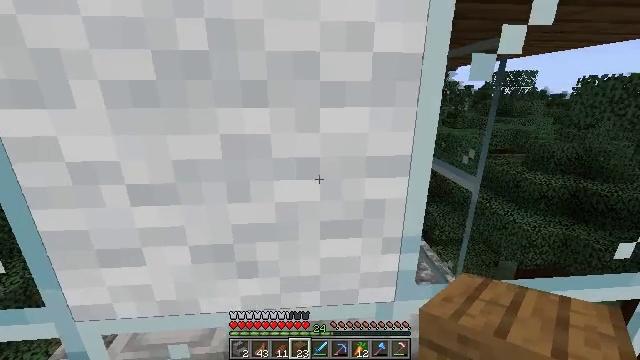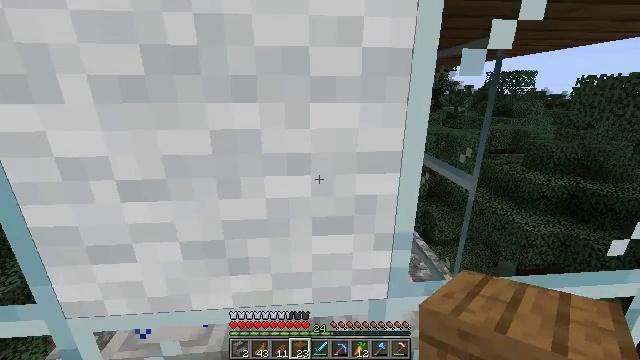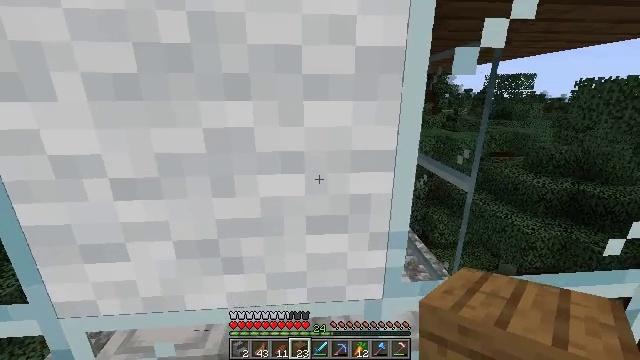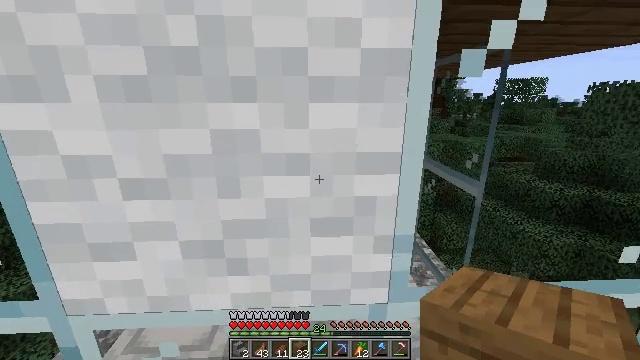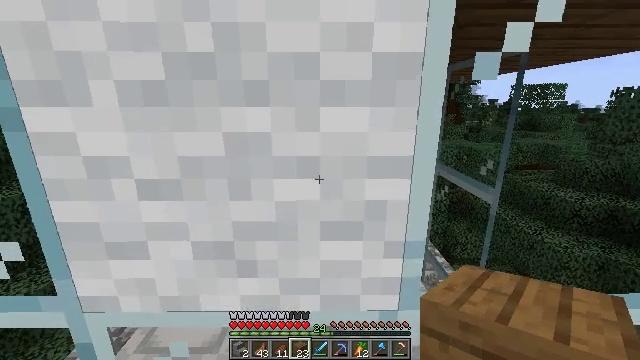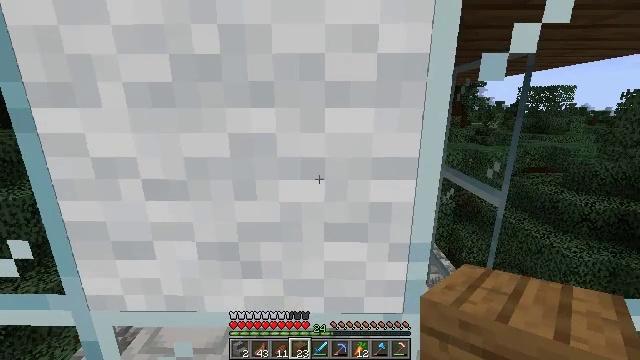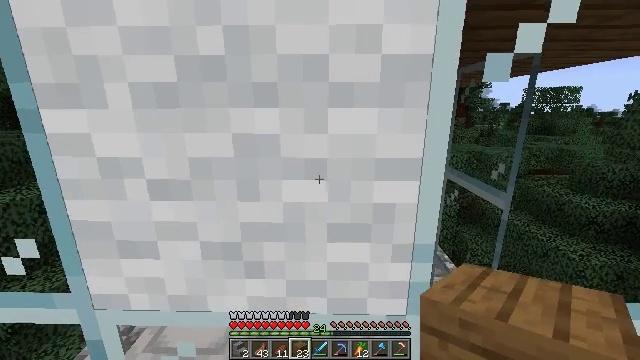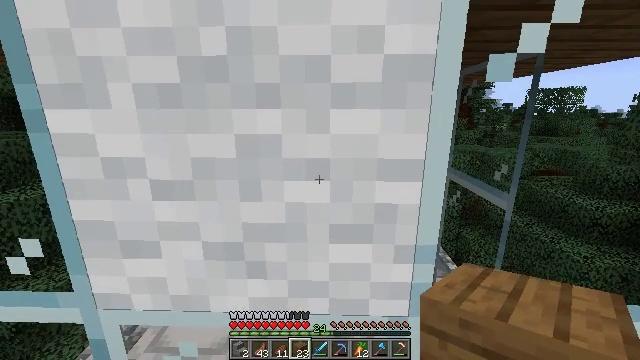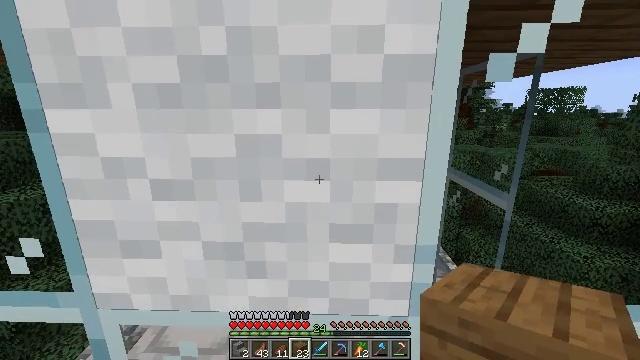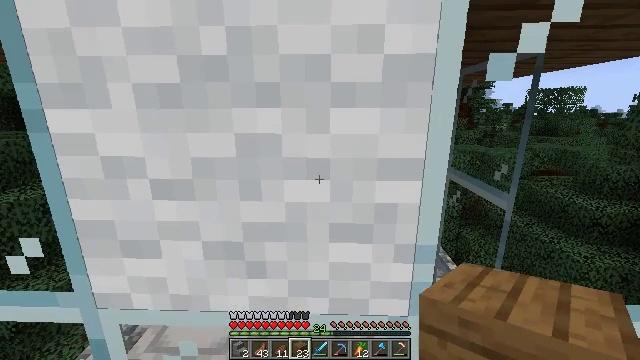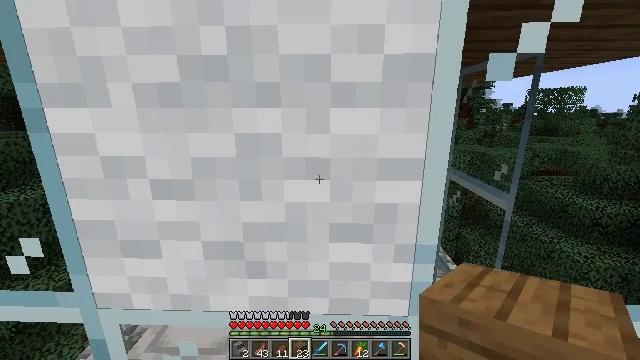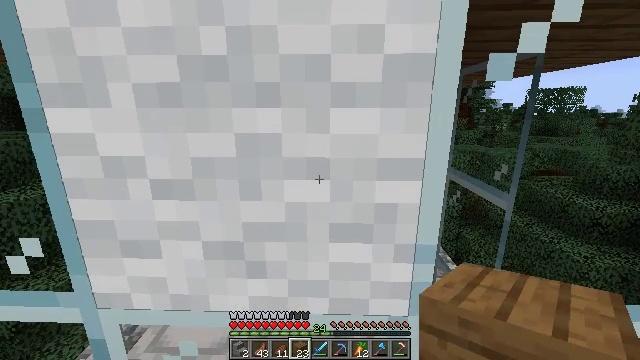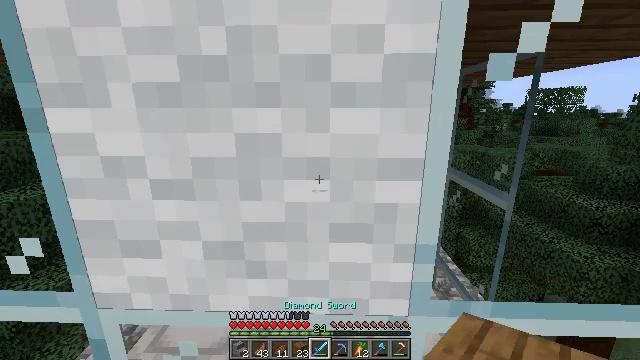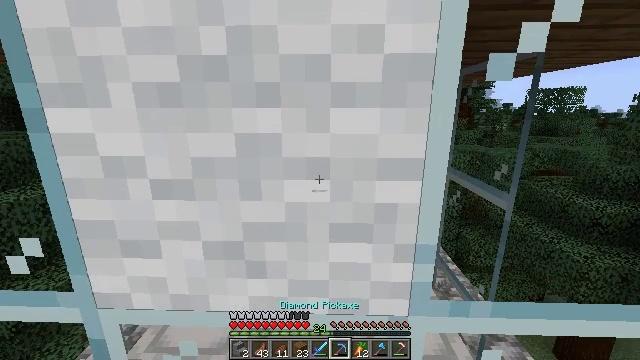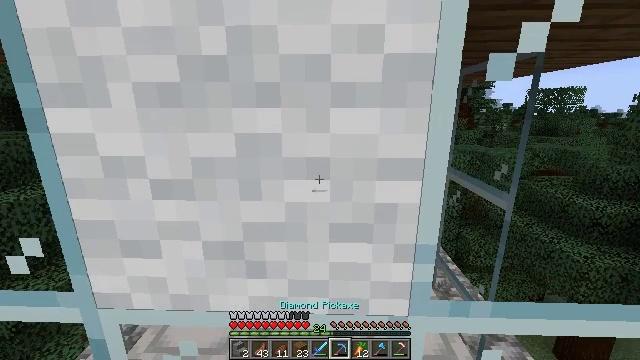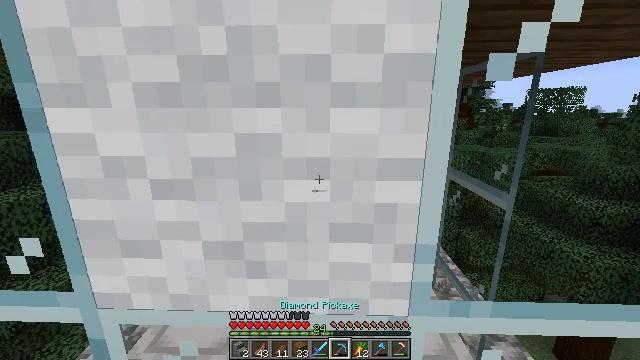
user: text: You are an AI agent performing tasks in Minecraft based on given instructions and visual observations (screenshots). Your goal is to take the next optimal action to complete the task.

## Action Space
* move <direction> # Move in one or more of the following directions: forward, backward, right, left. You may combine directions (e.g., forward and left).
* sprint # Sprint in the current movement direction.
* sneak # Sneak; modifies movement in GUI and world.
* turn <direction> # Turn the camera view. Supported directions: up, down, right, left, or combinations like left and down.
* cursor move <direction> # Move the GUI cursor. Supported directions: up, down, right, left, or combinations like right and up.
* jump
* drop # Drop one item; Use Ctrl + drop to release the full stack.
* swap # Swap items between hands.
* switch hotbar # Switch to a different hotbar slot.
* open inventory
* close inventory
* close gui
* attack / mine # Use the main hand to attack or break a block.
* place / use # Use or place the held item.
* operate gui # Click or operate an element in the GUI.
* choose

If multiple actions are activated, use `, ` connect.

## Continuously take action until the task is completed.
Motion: motion action
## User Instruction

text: Mine the white wool block.
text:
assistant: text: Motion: no_op
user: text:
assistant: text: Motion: no_op
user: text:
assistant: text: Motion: turn left
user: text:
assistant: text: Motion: turn left and up
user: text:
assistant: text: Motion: turn left
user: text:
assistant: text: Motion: no_op
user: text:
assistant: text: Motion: no_op
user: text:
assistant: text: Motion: no_op
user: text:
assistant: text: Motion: no_op
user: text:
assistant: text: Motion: no_op
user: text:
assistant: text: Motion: no_op
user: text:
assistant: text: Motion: no_op
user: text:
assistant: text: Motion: no_op
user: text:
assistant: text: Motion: no_op
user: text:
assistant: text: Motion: no_op
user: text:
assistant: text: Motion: no_op
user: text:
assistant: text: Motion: no_op
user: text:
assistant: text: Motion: no_op
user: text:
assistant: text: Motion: no_op
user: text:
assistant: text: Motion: no_op
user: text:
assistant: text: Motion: no_op
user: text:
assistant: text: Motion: no_op
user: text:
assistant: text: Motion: no_op
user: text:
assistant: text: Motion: no_op
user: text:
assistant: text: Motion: no_op
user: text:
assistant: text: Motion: no_op
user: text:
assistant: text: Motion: no_op
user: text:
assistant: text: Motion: no_op
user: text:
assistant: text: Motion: no_op
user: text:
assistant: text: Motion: no_op